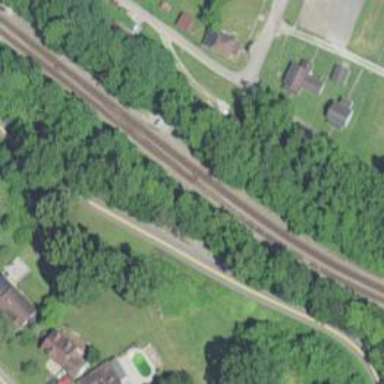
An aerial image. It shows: Railway track.